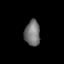
Tissue: skin
Cell type: Others
Senescence score: 0.7745
Nuclear area (px): 383
Mean DAPI intensity: 117.561